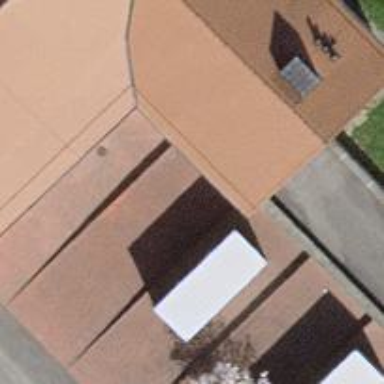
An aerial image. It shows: Arts centre located in building.